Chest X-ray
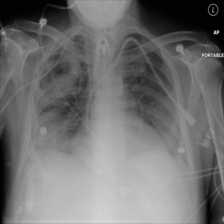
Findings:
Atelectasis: negative
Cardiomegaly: negative
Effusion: negative
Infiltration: positive
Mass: negative
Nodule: negative
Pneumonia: negative
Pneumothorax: negative
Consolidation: negative
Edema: negative
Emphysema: negative
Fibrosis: negative
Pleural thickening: negative
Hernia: negative